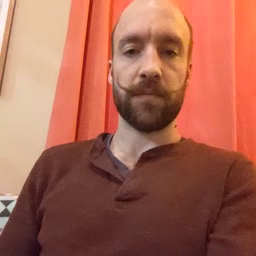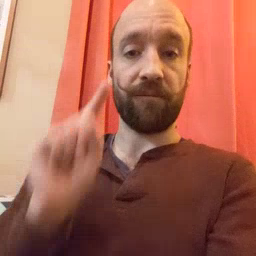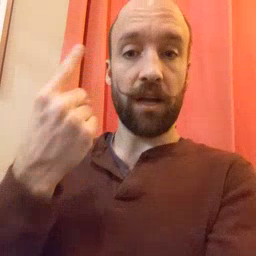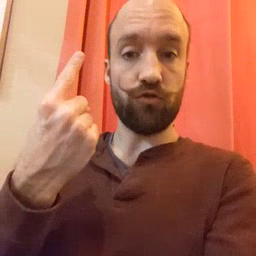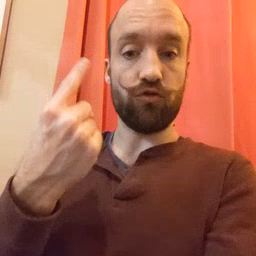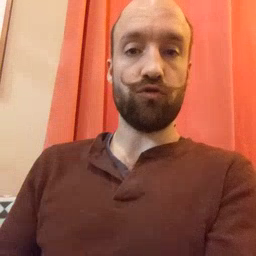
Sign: first